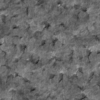
Label: not_dusty